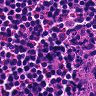
Metastatic tissue present: no